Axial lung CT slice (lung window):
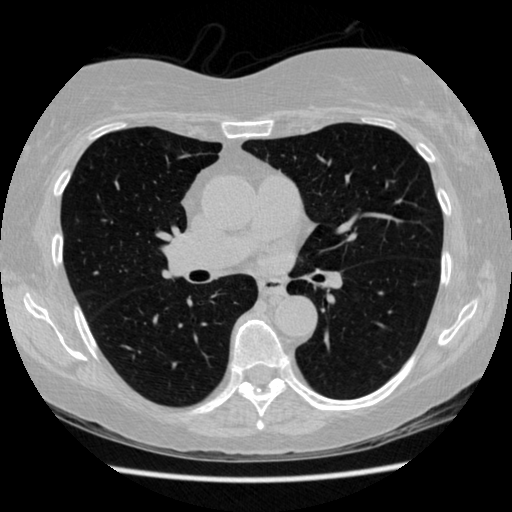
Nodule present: no